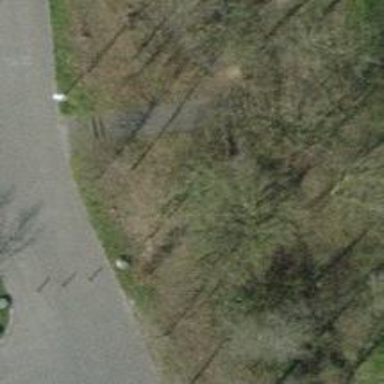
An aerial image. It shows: Brown bench.